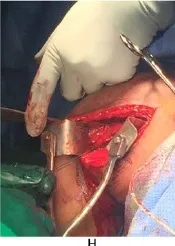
Intraoperative photographs of the Tension-slide technique of proximal biceps tendodesis using an EndoButton reproducing anatomical length-tension relationship. Pulling on the sutures shuttles the LHB tendon into the humerus.
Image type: medical_photograph (other_medical_photograph)